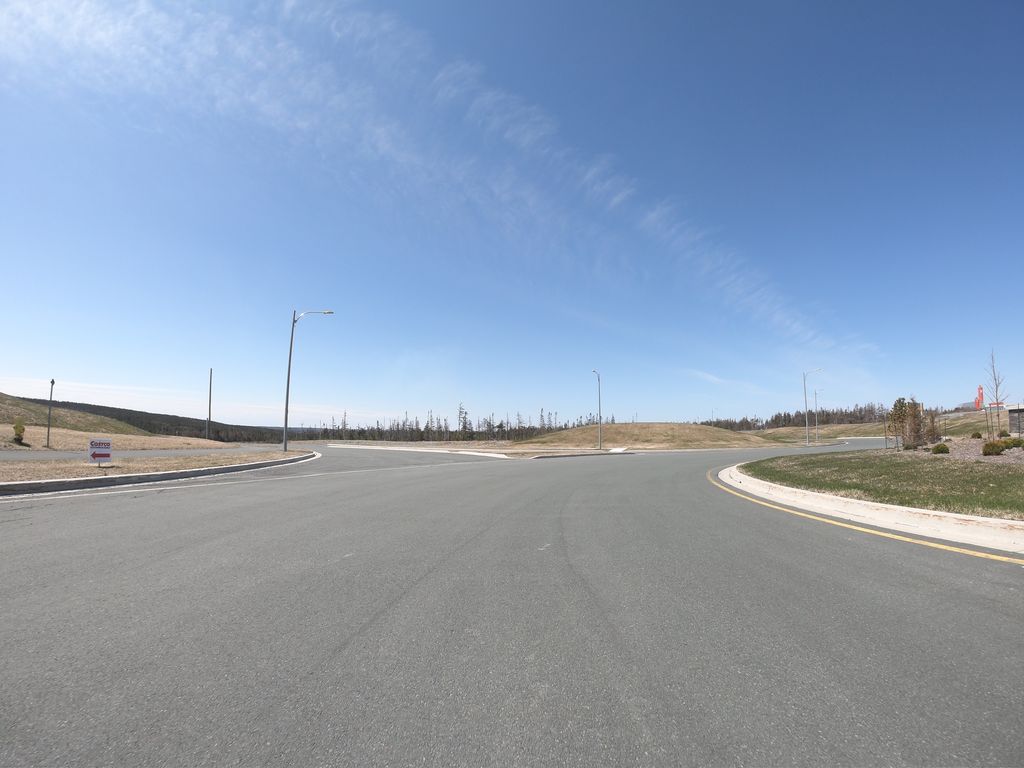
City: st_johns